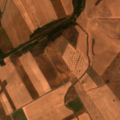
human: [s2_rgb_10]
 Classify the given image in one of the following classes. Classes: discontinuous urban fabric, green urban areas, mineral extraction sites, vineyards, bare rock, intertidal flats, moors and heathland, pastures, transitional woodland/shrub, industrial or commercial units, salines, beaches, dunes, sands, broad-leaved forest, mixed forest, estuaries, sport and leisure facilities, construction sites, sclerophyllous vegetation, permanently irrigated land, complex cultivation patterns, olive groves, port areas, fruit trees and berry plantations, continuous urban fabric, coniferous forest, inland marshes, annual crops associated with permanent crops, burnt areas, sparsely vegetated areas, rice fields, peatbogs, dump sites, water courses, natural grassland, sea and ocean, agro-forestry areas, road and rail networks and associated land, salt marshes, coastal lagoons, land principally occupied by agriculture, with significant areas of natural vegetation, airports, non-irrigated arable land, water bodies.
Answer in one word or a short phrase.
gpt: non-irrigated arable land, olive groves, agro-forestry areas